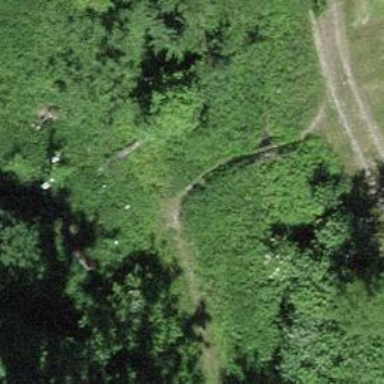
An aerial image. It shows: Ground path.